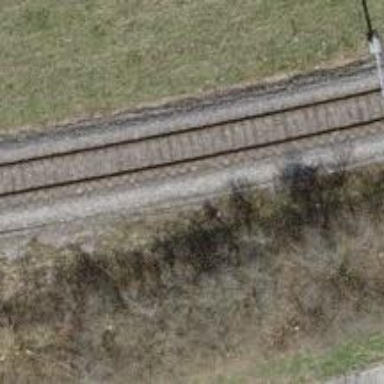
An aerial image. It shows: Single railway track with electrified contact line.